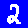
Digit: 2